Interaction volume radius: 10 \u00c5
Interaction volume height: 10 \u00c5
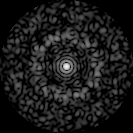
Disorder parameter: 0.8544